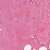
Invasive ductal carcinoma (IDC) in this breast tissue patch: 0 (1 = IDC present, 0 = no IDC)